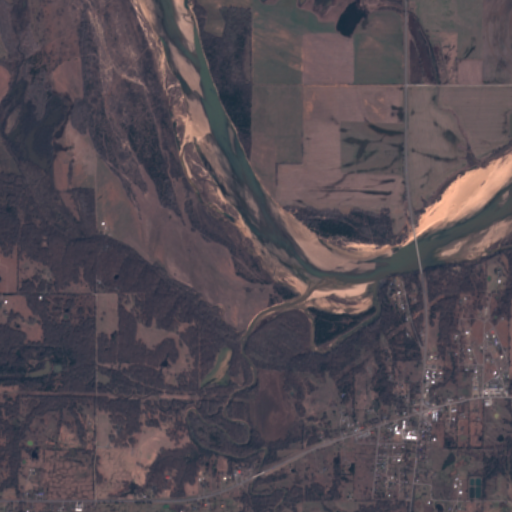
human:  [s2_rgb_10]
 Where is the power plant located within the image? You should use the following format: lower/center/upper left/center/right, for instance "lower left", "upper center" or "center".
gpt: There is no power plant in the image.